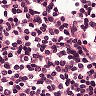
Metastatic tissue present: no